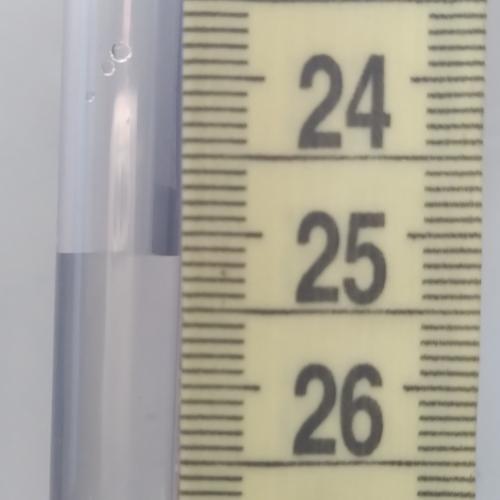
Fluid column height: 25.2 cm